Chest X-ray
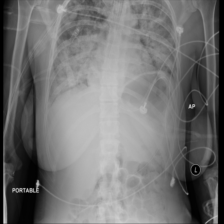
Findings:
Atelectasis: negative
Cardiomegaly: negative
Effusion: negative
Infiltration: negative
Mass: negative
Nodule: positive
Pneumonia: negative
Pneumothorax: negative
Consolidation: negative
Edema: negative
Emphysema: negative
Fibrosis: negative
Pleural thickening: negative
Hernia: negative